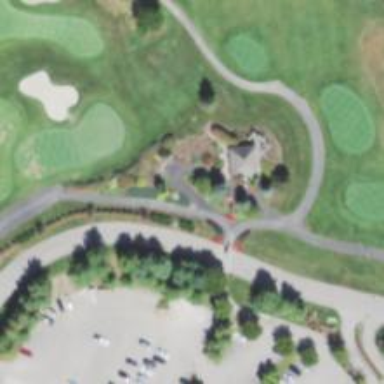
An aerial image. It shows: Path for golf carts.